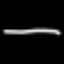
Label: line